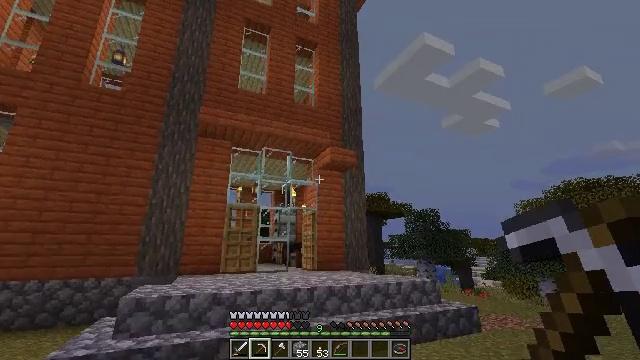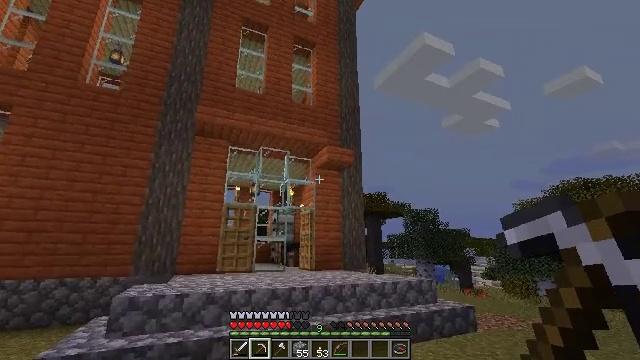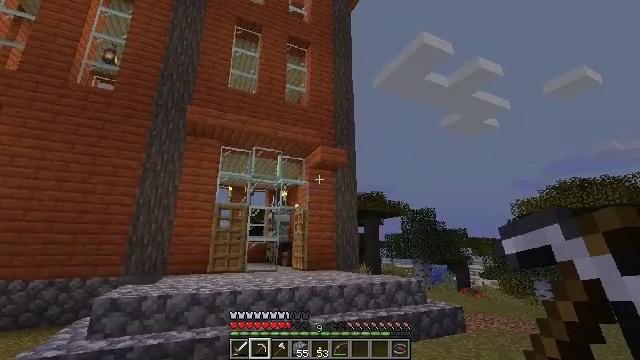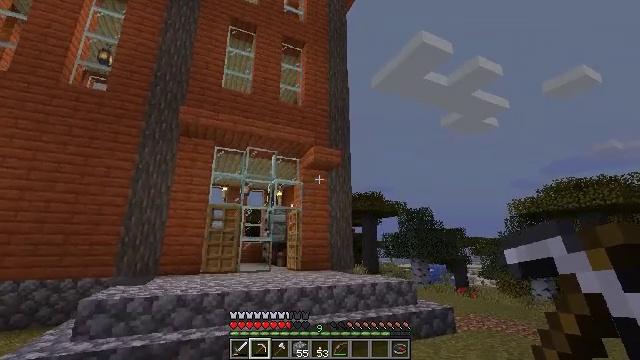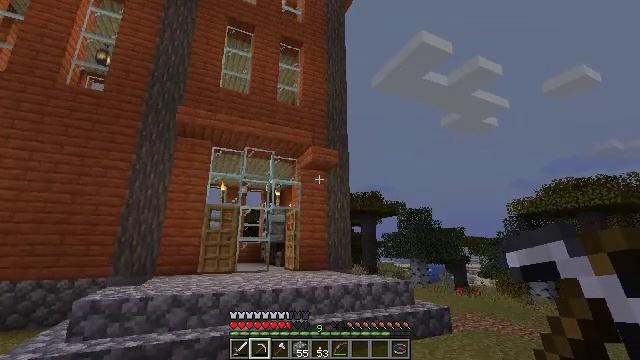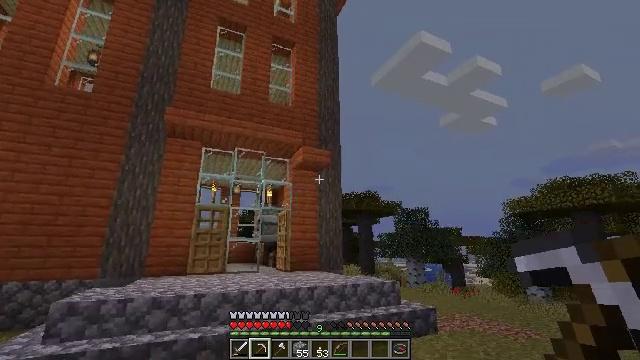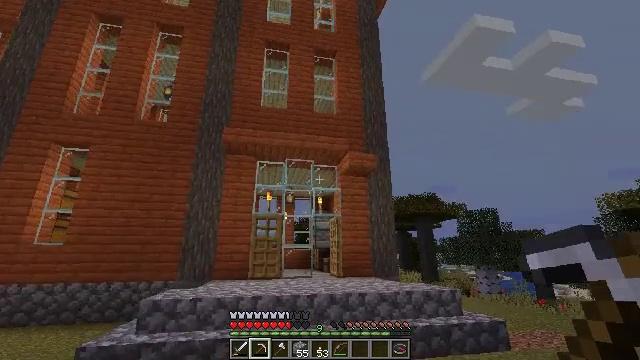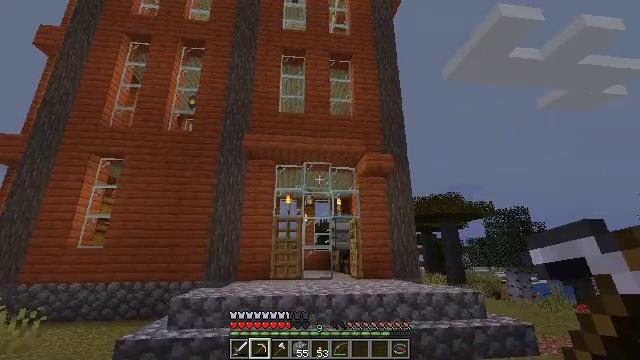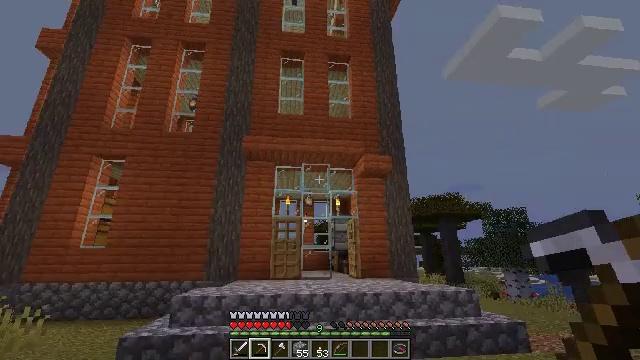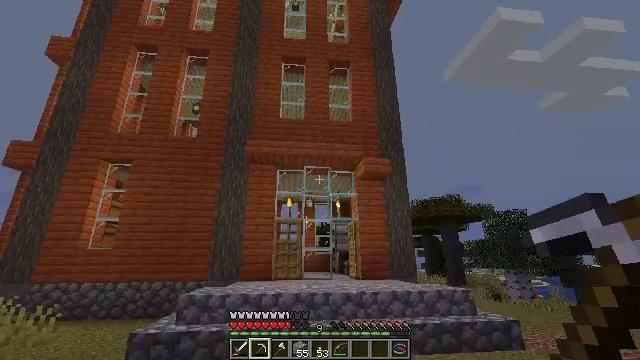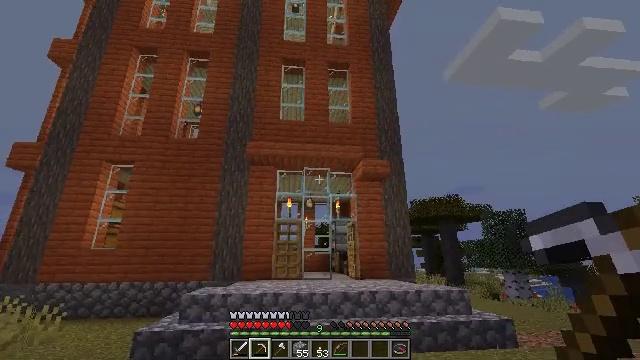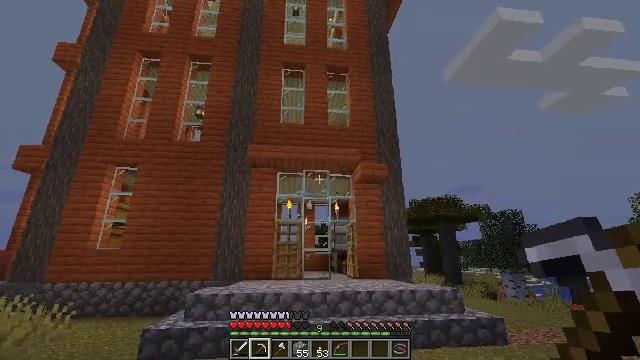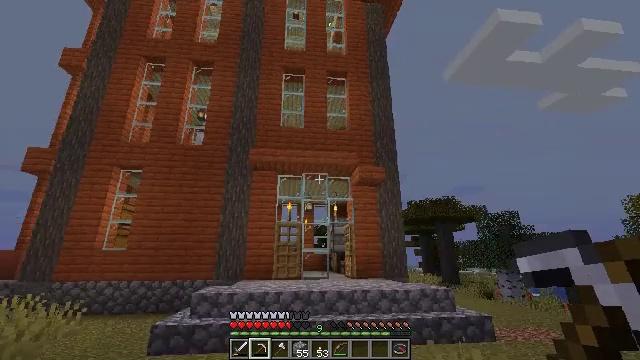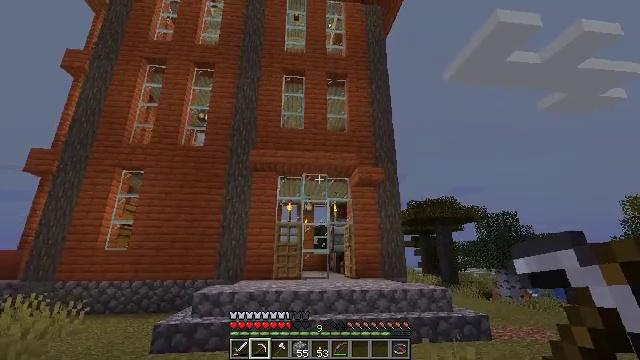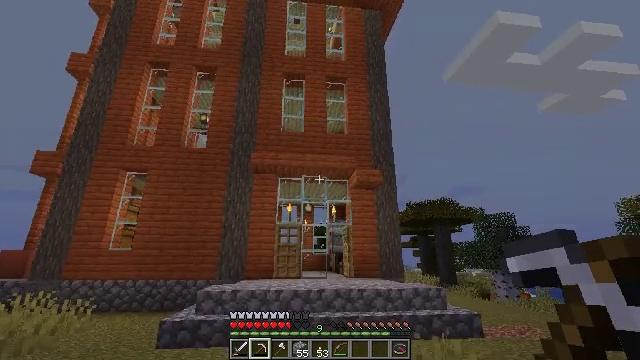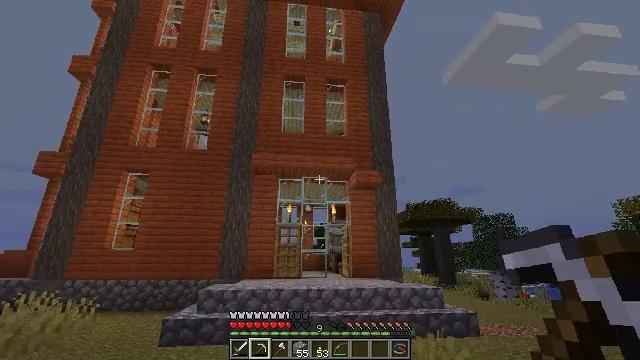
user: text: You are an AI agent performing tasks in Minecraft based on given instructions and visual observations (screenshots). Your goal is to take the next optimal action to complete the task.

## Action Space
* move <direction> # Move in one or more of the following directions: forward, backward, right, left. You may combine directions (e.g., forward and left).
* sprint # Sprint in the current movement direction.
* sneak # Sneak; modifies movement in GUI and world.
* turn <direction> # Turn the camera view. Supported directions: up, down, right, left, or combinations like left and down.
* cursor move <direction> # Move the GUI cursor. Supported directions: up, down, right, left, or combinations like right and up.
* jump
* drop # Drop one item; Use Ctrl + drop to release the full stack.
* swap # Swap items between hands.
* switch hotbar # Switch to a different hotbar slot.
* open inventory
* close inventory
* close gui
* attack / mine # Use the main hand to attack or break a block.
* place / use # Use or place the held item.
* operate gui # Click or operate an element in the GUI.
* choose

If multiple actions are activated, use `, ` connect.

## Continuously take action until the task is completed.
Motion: motion action
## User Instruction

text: Gather the acacia slab.
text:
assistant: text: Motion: move right
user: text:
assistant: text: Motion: move right
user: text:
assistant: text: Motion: move right
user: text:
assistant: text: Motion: move right
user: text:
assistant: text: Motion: move right
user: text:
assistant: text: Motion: move back and move right, turn left and up
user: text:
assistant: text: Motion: move back, turn left
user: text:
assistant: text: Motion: move back
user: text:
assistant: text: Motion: move back
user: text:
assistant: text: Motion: move back
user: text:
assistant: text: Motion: move back
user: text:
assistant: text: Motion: move back
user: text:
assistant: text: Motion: move back
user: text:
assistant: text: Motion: move back
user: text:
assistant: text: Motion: move back
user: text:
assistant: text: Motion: move back
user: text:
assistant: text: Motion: move back
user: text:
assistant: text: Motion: move back
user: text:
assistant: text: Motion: move back
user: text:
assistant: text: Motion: no_op
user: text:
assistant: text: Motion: no_op
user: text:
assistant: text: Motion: move right
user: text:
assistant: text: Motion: move right
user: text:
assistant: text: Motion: move right
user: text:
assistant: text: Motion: move right
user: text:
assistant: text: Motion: move right
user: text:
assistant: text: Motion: no_op
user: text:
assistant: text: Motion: no_op
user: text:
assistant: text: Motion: move forward
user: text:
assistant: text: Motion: move forward